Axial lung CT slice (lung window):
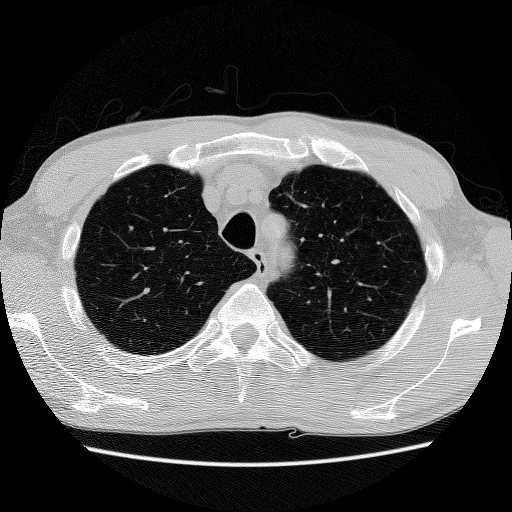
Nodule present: no